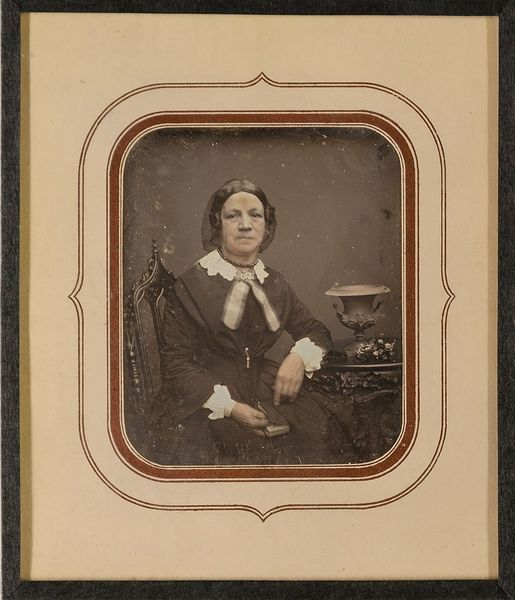
Titel: Unbekannte Frau
Künstler: Wilhelm Breuning
Standort: Hamburg
Institution: Museum für Kunst und Gewerbe Hamburg
Schlagwörter: frau, portrait, figur, person, foto, fotografie, photographie, photo, lichtbild, daguerreotypie, historische, bildwerke, angewandte und bildende kunst, hessische systematik, porträt, persönlichkeit, porträtfotografie, porträtphotographie, hüftbild